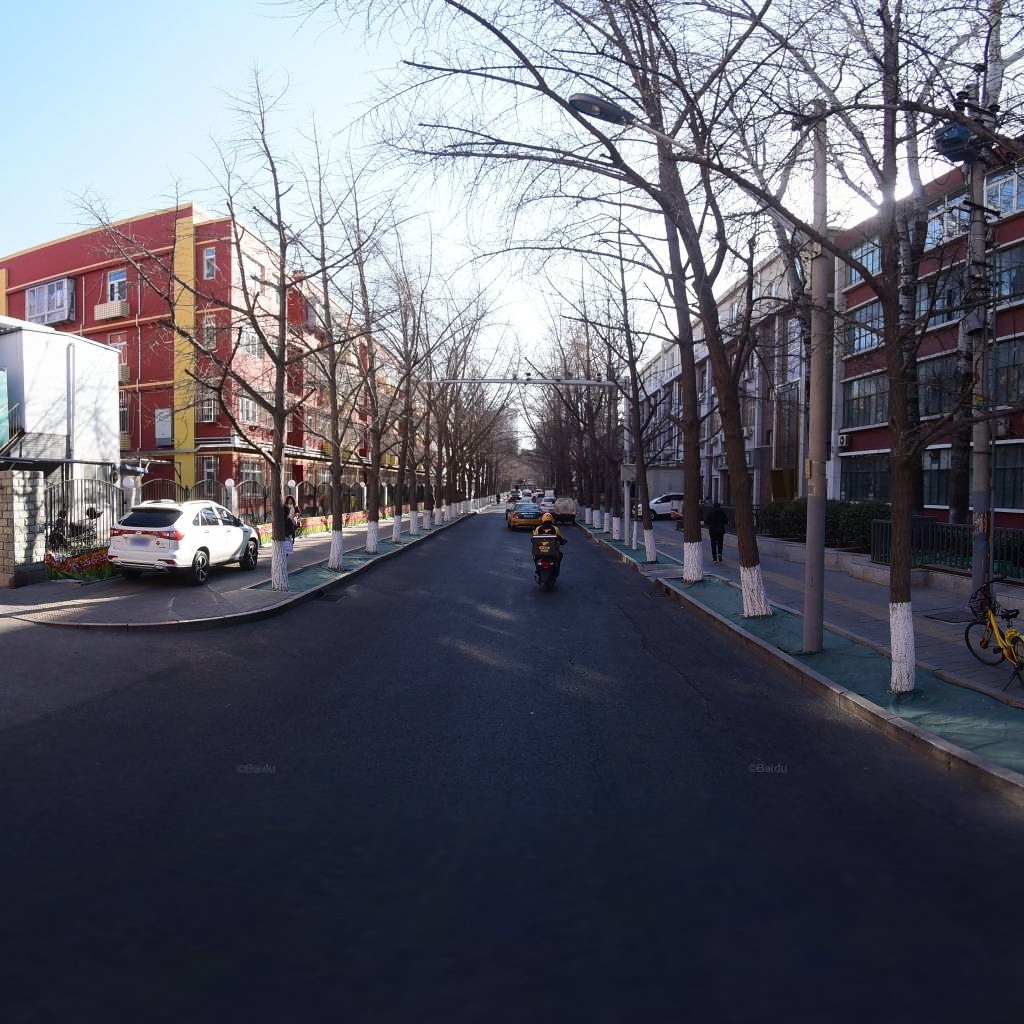
Region: Dongcheng
Road damage annotations: longitudinal crack